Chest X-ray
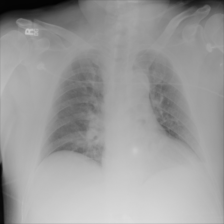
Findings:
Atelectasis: negative
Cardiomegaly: negative
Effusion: negative
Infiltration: negative
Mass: negative
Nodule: negative
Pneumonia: negative
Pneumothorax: negative
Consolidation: negative
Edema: negative
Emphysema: negative
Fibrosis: negative
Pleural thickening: negative
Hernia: negative